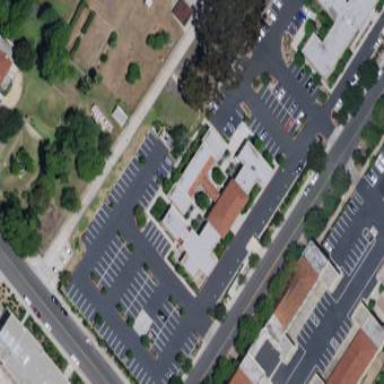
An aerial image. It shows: Office building.